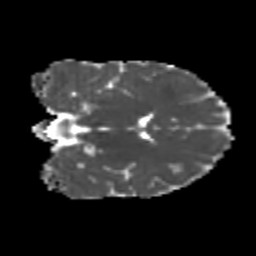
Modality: MD
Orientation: coronal
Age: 20
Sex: female
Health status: healthy
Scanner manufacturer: philips
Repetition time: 7.385 s
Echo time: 0.08599 s